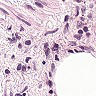
Metastatic tissue present: no